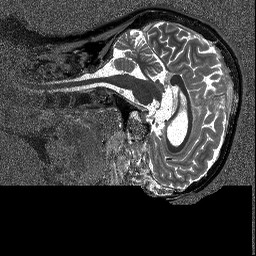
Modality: T1map
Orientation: sagittal
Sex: female